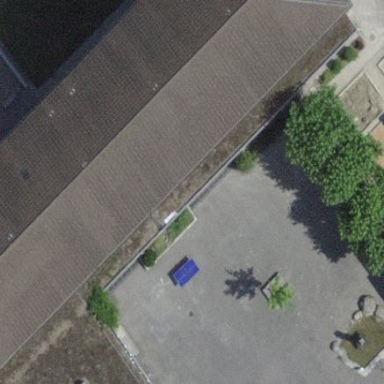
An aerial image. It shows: School building.